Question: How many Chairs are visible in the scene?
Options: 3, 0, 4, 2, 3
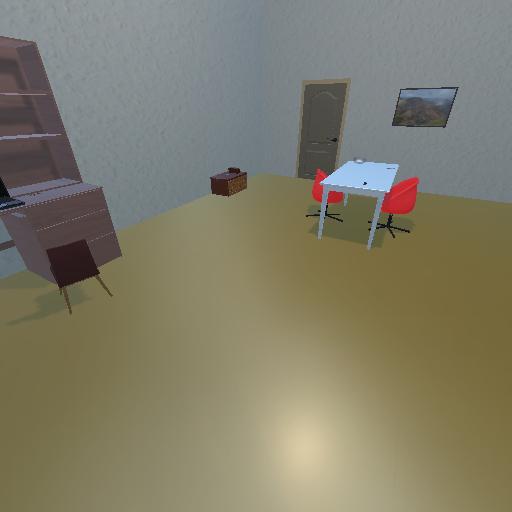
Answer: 3